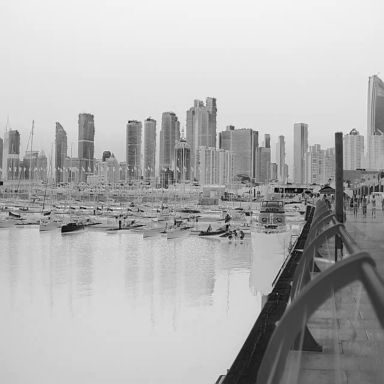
There are three canoes in the infrared image.